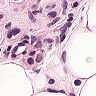
Metastatic tissue present: yes